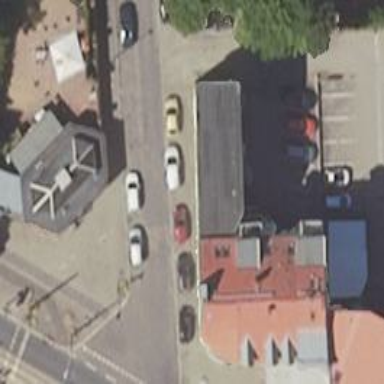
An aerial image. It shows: Building.